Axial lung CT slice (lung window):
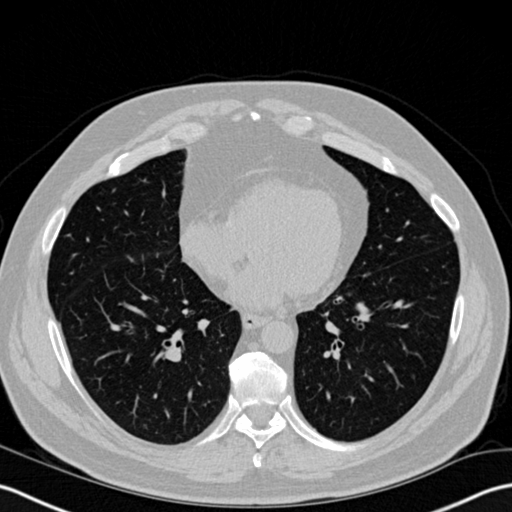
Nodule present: no